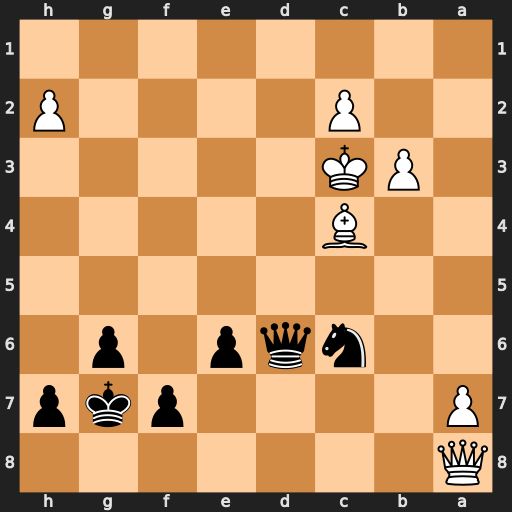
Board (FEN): Q7/P4pkp/2nqp1p1/8/2B5/1PK5/2P4P/8
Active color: b
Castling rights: -
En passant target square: -
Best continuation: Qd4#